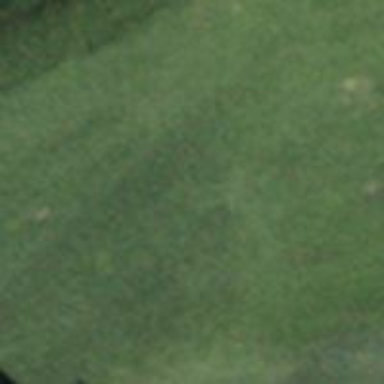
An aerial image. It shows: Golf hole.